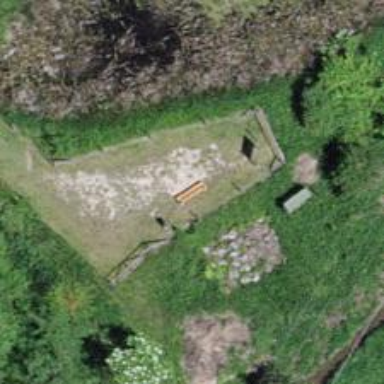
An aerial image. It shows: Bench for seating.